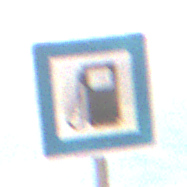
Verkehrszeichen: Tankstelle
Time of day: Midday
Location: Outdoor (Nature)
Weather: Clear
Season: NotSpecified
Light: Natural